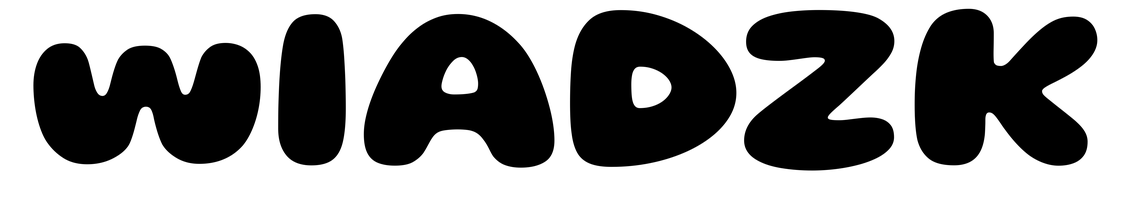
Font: Gluten_ExtraBold